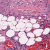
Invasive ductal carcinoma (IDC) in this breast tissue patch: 1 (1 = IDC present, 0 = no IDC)